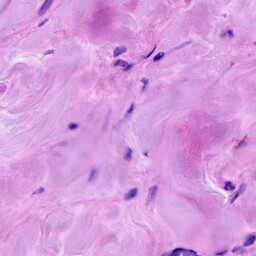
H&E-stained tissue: Breast